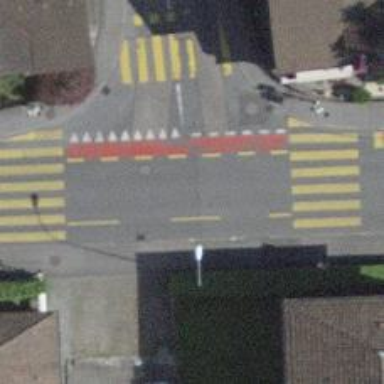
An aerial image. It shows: Road with traffic signals.